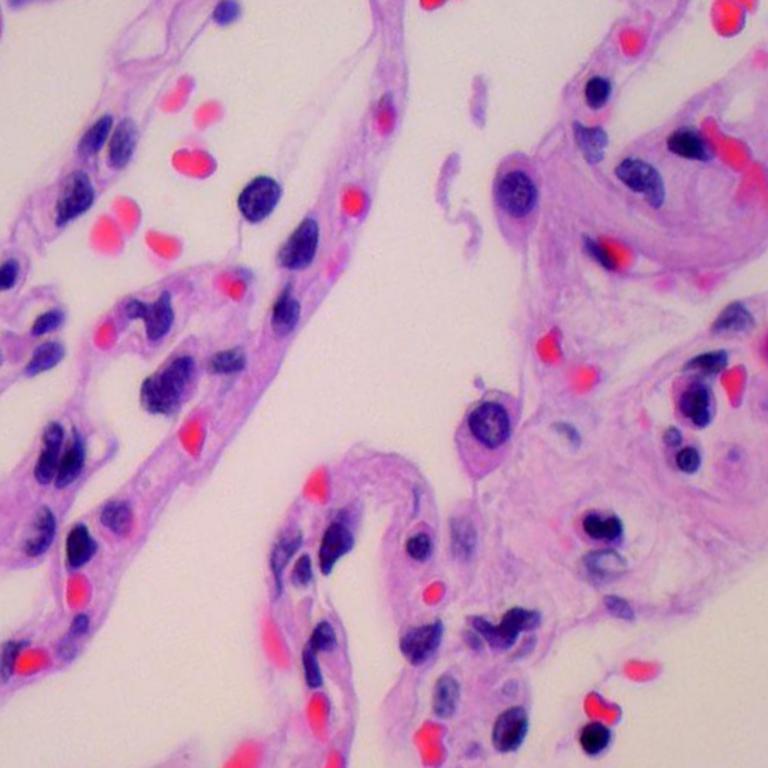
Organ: lung
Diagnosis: benign